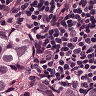
Metastatic tissue present: yes